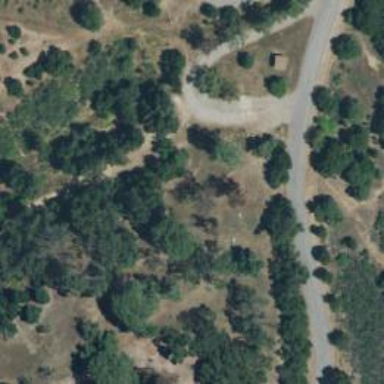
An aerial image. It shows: Disc golf tee.